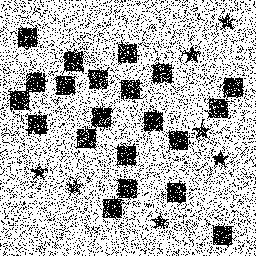
Squares: 21
Triangles: 0
Stars: 7
Total shapes: 28